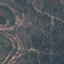
Label: HerbaceousVegetation